Question: I am working with the Instagram API and want to get permission to post comments on behalf of the users. But somehow it does not work.
The request link:
'''
https://instagram.com/oauth/authorize/?client_id=CLIENT_ID&redirect_uri=REDIRECT_URI&response_type=token&scope=comments+likes
'''
When this link is going to be opened, I get asked to give permission for basic information and liking, but not for commenting...

And now after I give permission and want to add a comment with the API, it returns a 400 error:
'''
{"meta":{"error_type":"OAuthPermissionsException","code":400,"error_message":"This request requires scope=comments, but this access token is not authorized with this scope. The user must re-authorize your application with scope=comments to be granted write permissions."}}
'''
What am I doing wrong? Is it not possible to get the comments scope? I do it like Instagram describes it on this link on the very bottom
<URL>
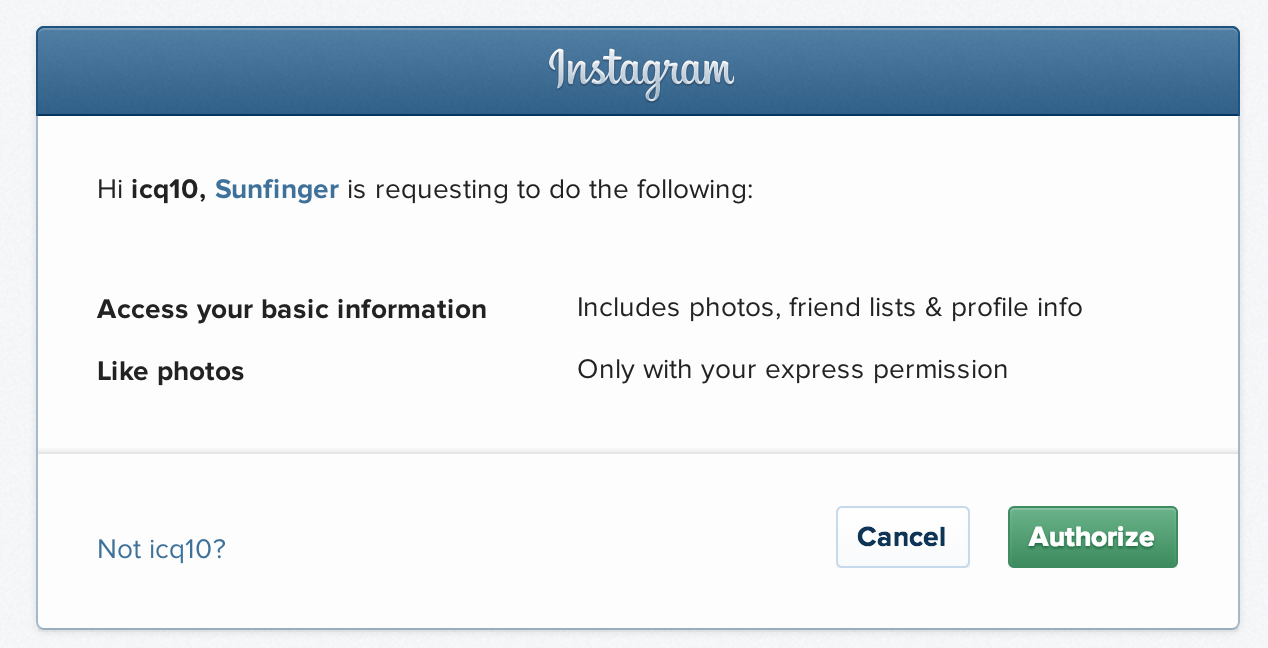
Answer: Did you complete the following form?
<URL>
It looks like you must complete the form before your app will have access to the POST comments endpoint.